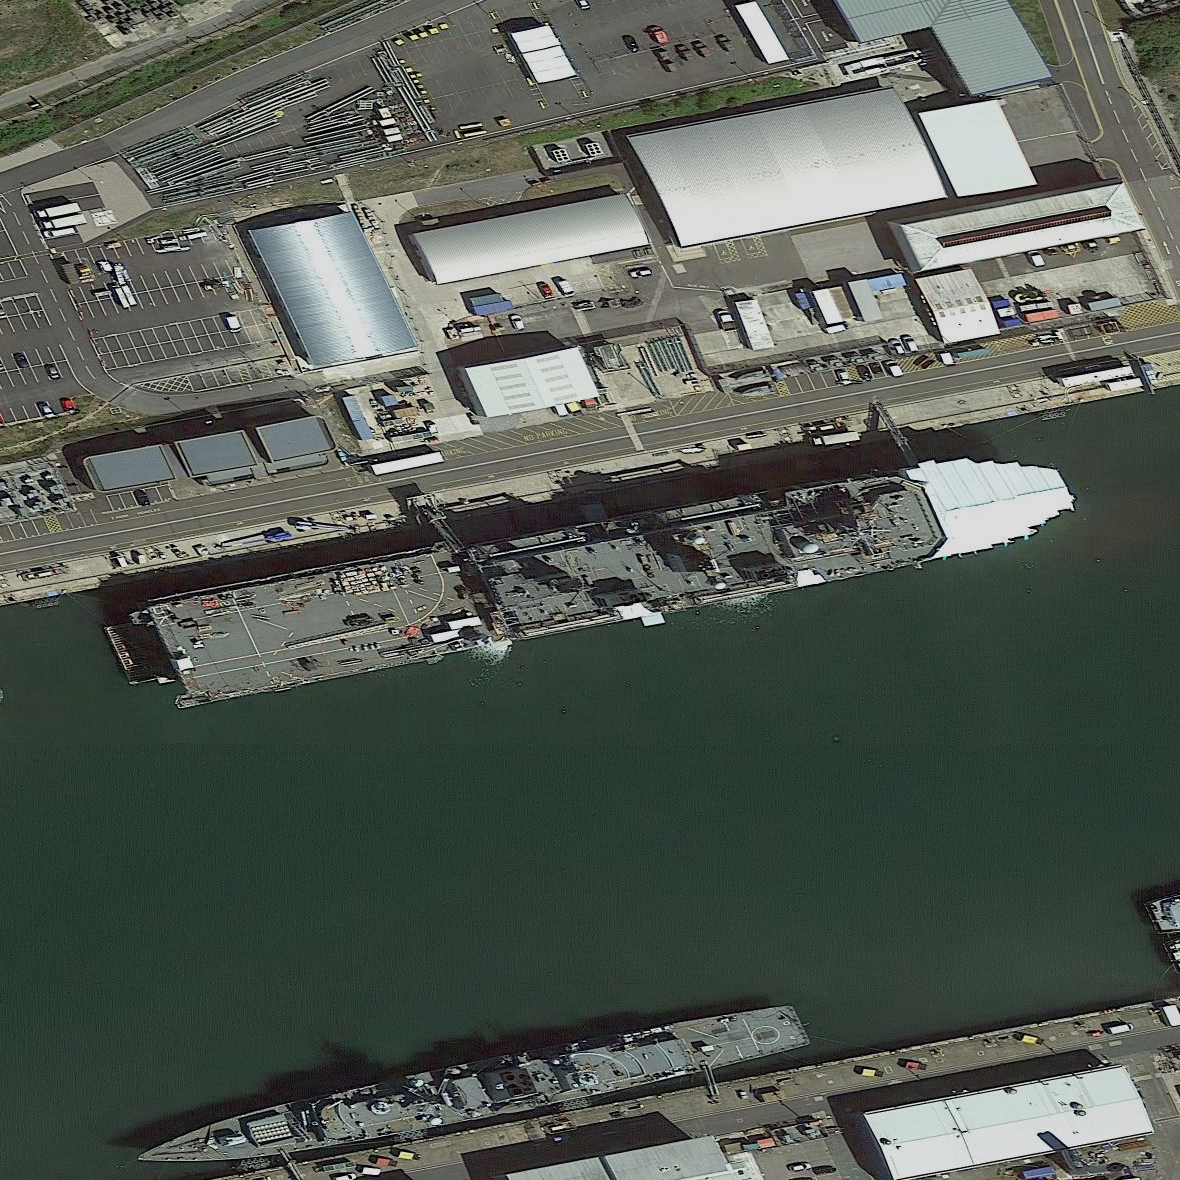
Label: assault